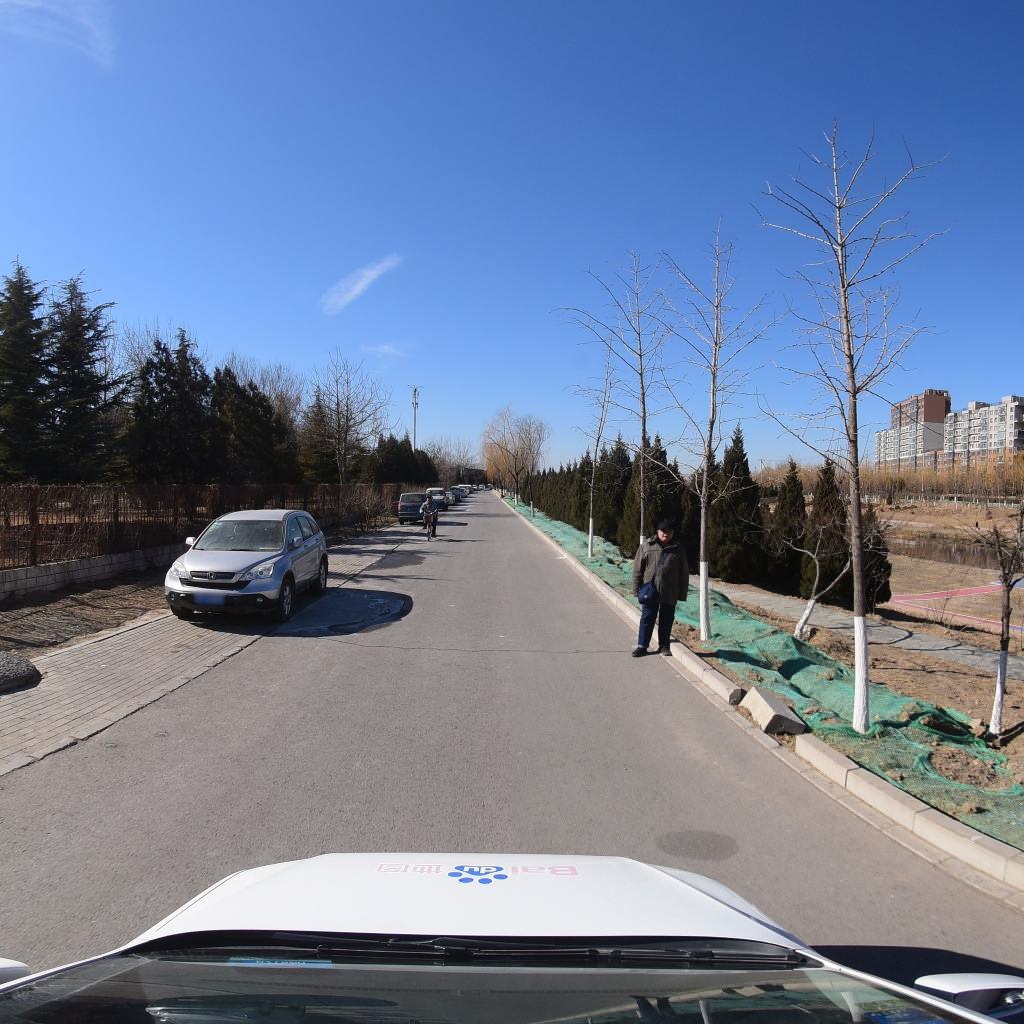
Region: Fengtai
Road damage annotations: manhole cover, transverse crack